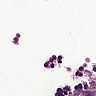
Metastatic tissue present: no